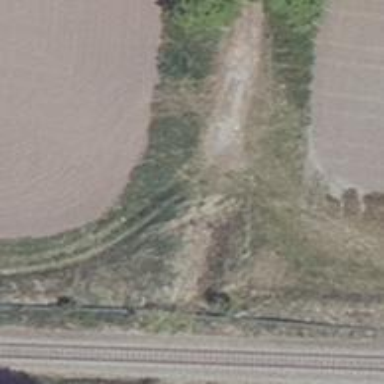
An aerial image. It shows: Track road with grade3 tracktype.